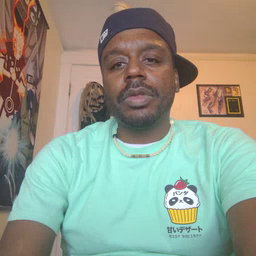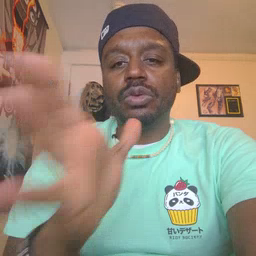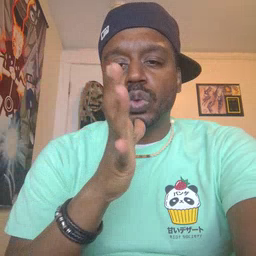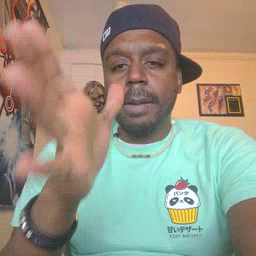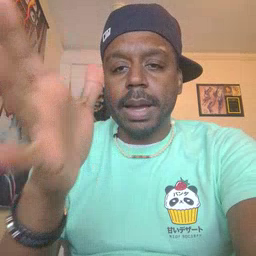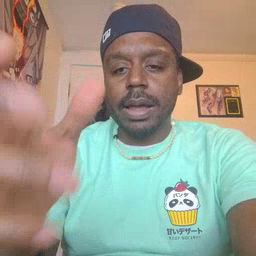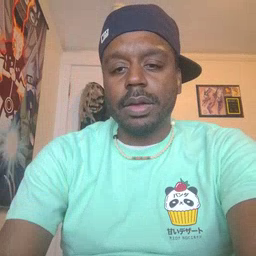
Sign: grandma